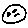
Label: moon